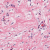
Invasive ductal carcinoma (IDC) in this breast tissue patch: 0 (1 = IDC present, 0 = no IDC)